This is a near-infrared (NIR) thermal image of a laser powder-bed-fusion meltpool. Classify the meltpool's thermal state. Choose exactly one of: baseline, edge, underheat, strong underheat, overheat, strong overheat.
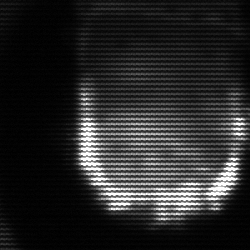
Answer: baseline